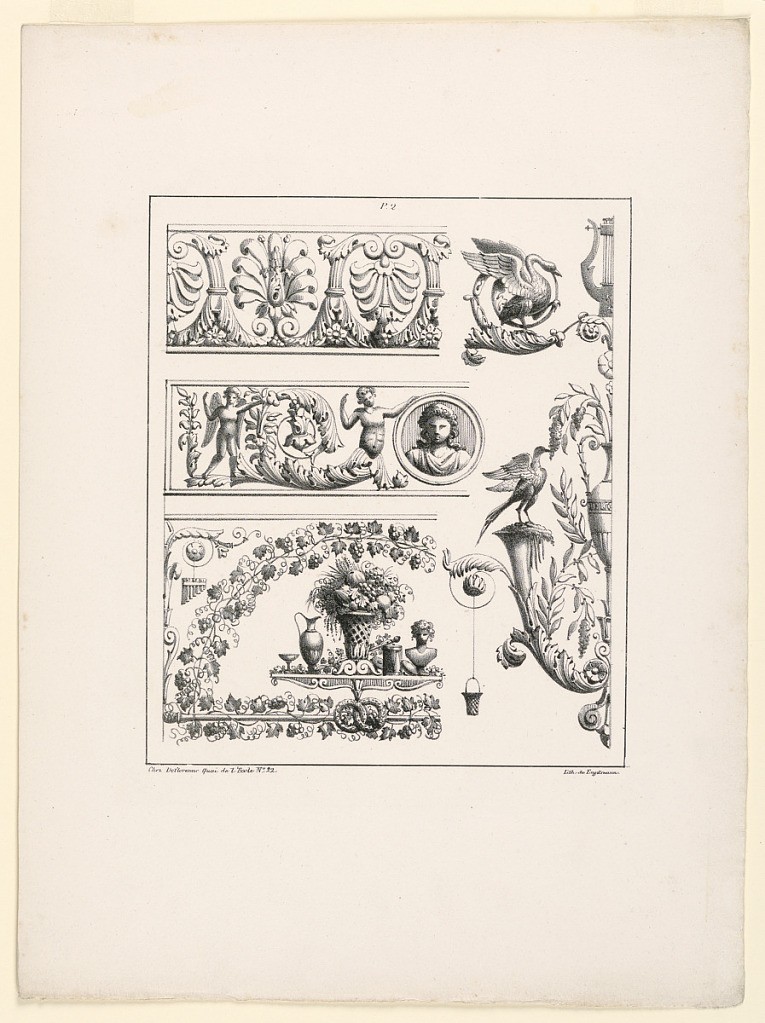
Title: Three Friezes and Ornamen
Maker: Gottfried Engelmann, 1788 – 1839
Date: ca. 1825
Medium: Lithograph Support: white wove paper
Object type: Print
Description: Three friezes and palmette of candelabra-form ornament. Rough right, bottom edges; creased; stained (RB '45) Previously titled: ''Plate 2 of a set of projects for ornaments. Devised by M[ichel?] Pourchet (1805-)''